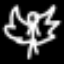
Label: angel